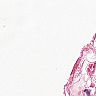
Metastatic tissue present: no